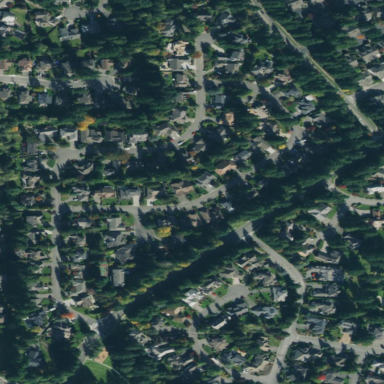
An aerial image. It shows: Residential neighbourhood.